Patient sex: M
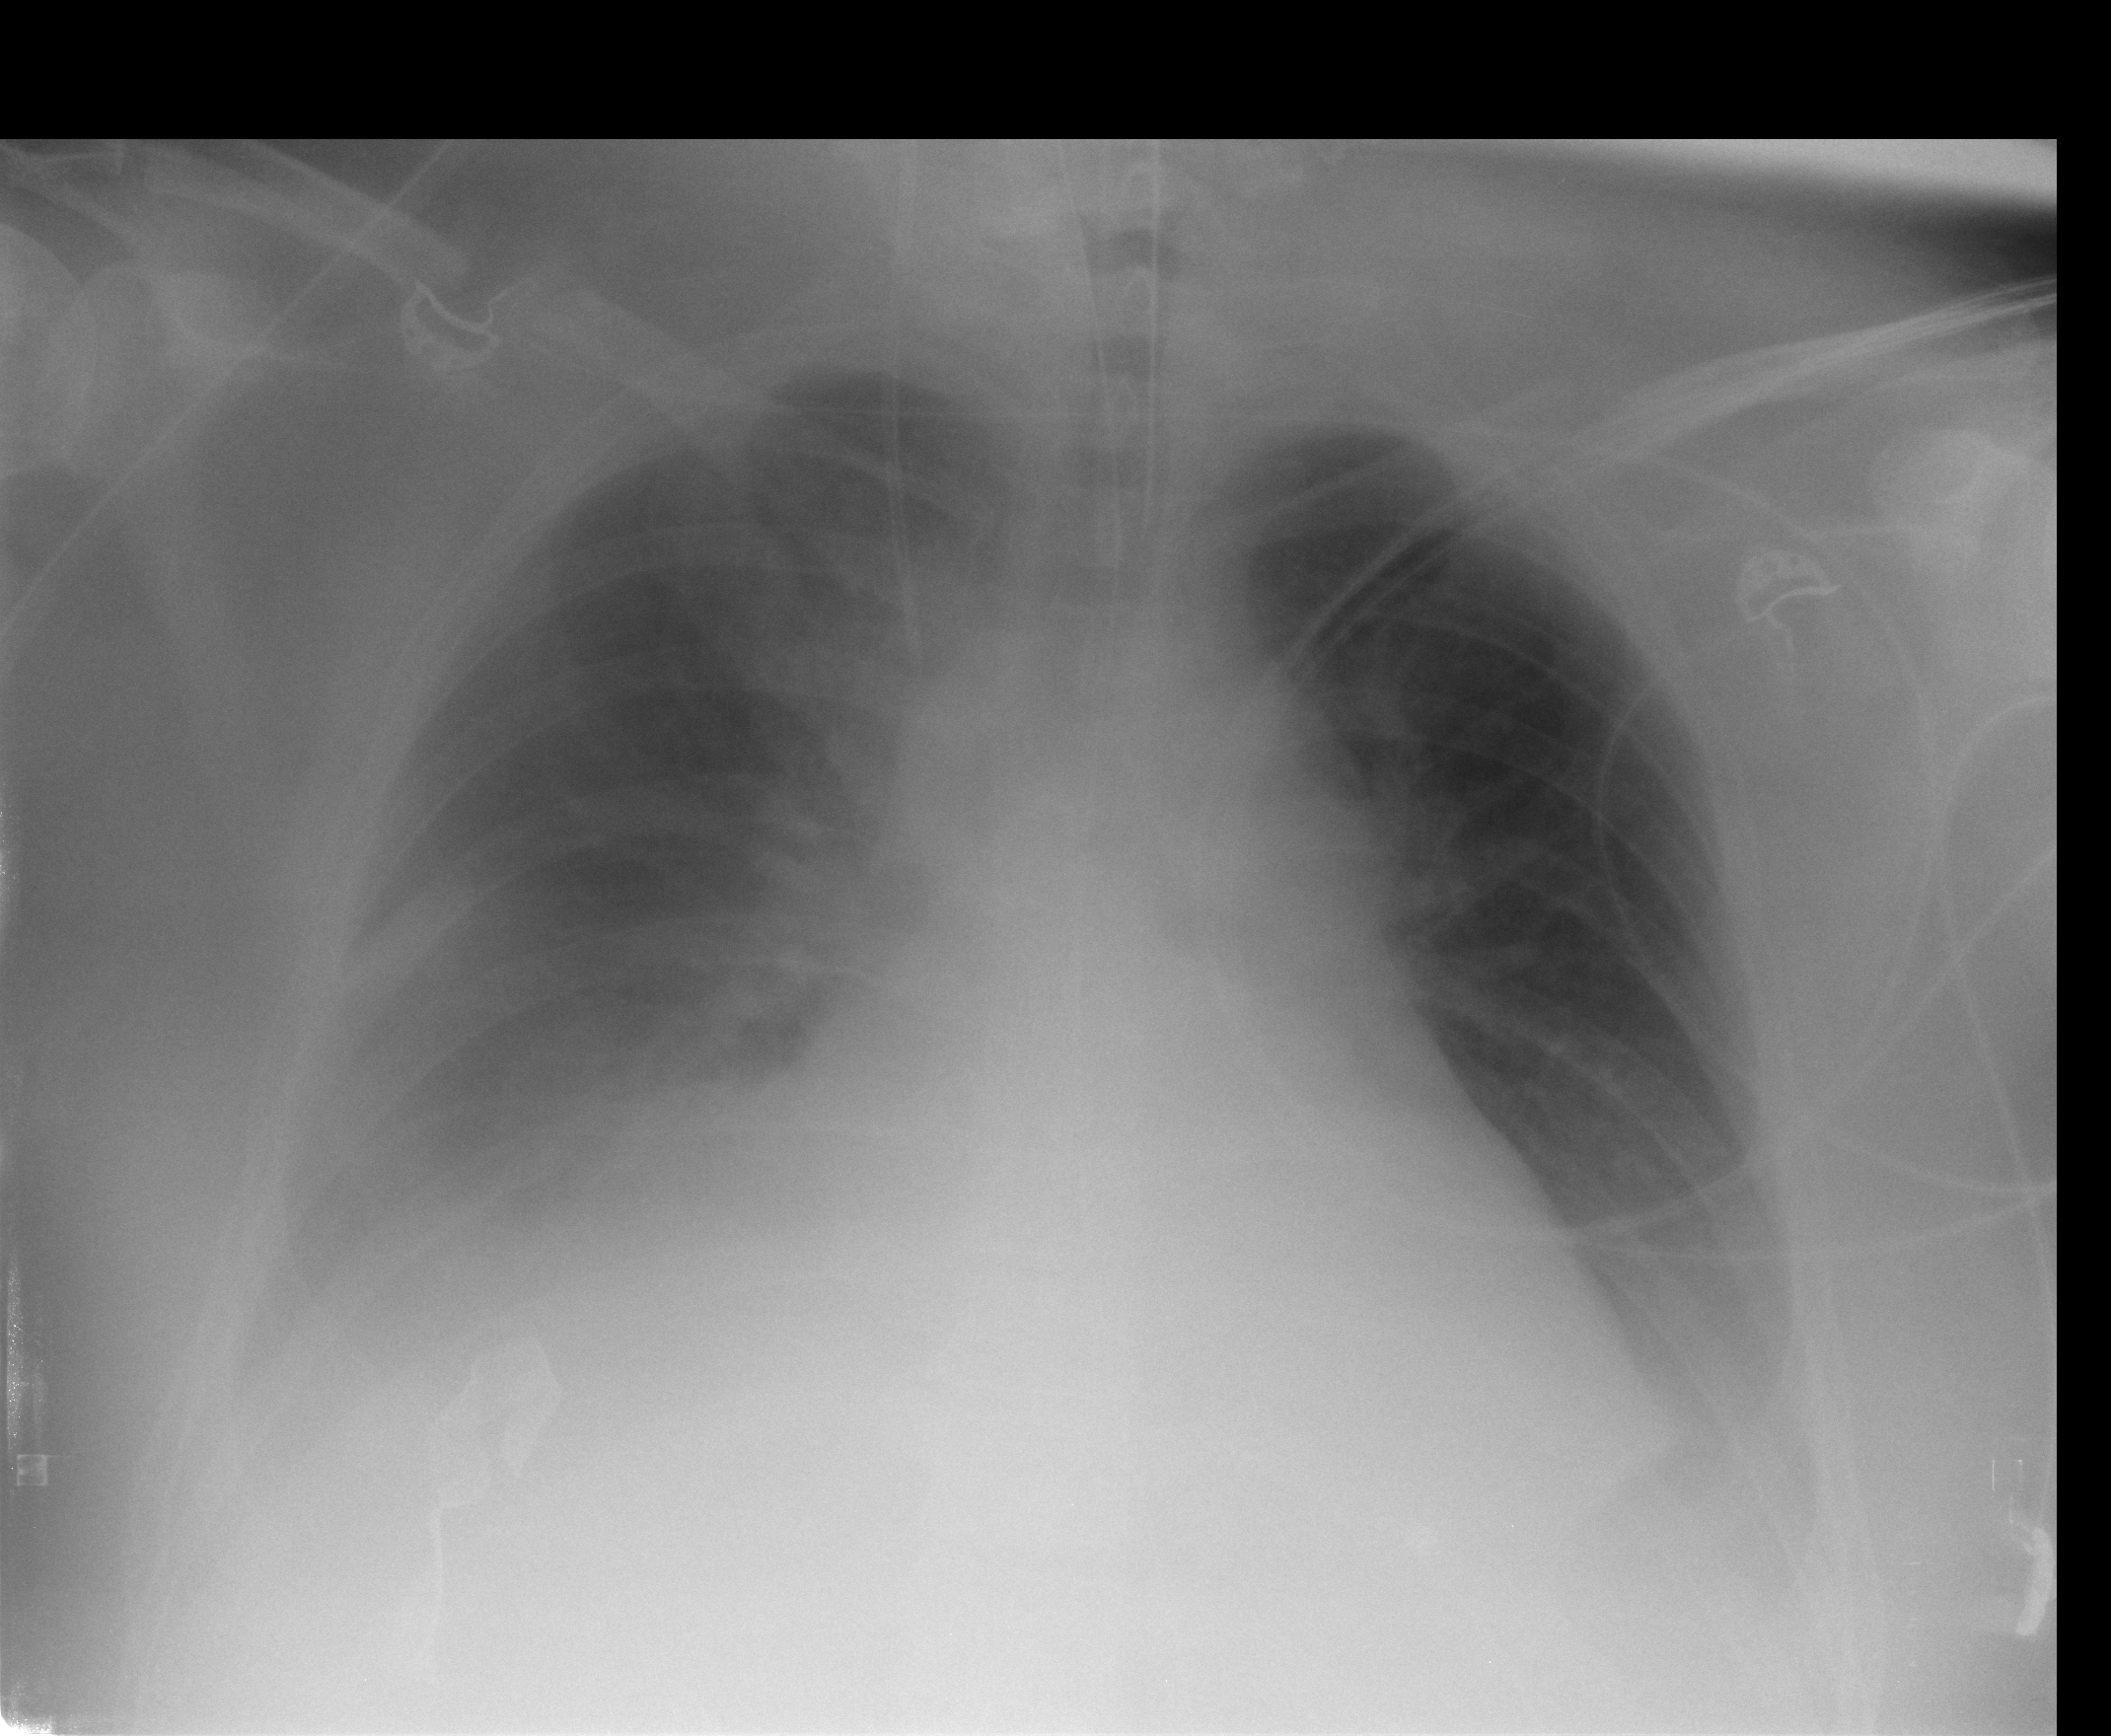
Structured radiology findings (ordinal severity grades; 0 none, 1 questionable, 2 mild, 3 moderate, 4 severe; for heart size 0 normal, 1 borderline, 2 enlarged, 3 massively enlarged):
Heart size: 2
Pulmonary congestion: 0
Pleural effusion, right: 3
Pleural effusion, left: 2
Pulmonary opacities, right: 0
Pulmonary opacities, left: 0
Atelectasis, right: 2
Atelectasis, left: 2